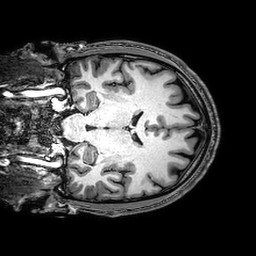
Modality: T1w
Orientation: coronal
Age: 31
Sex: male
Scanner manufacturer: philips
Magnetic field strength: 3 T
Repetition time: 0.008254 s
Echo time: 0.0038 s